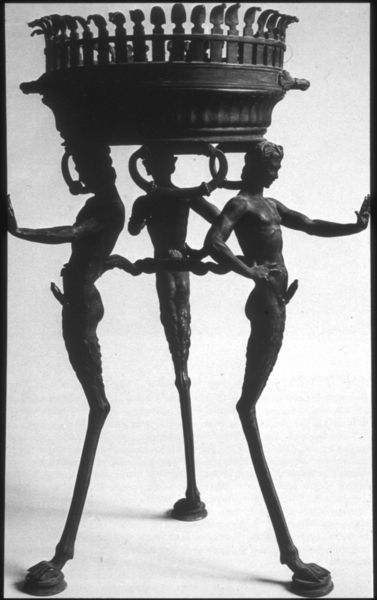
Titel: Dreifuß mit jungen Faunen
Institution: Neapel, Museo Archeologico Nazionale
Schlagwörter: hand, kopf, mann, nackt, schatten, weiß, frauen, finger, frau, frisur, grau, hintergrund, licht, männer, schwarz, tisch, arm, schale, schüssel, stehen, tragen, bild, hände, haare, drei, verbindung, krone, pferd, skulptur, beine, huf, hufe, schwanz, bein, füße, hintern, man, figuren, drei männer, detail, muskeln, korb, metall, bronze, ring, hoch, foto, penis, gefäß, schwarzweiß, zacken, griffe, faun, fabelwesen, gusseisern, ständer, halter, guss, fackel, aschenbecher, skultpur, glied, standbeine, mönner, kacken, feuerschale, drei beine, po, pups, hand ausgestreckt, bronze#mönner, eingein, beinbein